Question: I want the whole cell printed in blue but it only shows a little band.
'''
- (UITableViewCell *)tableView:(UITableView *)tableView cellForRowAtIndexPath:(NSIndexPath *)indexPath
{
NSString *cellIdentifier = @"Cell";
UITableViewCell *cell = [tableView dequeueReusableCellWithIdentifier:cellIdentifier];
if (cell == nil) {
cell = [[UITableViewCell alloc] initWithStyle:UITableViewCellStyleSubtitle reuseIdentifier:cellIdentifier];
}
[cell.contentView setBackgroundColor:[UIColor blueColor]];
cell.textLabel.text = [NSString stringWithFormat:@"%@", [cat objectAtIndex:indexPath.row]];
return cell;}
'''
My screen capture is this:

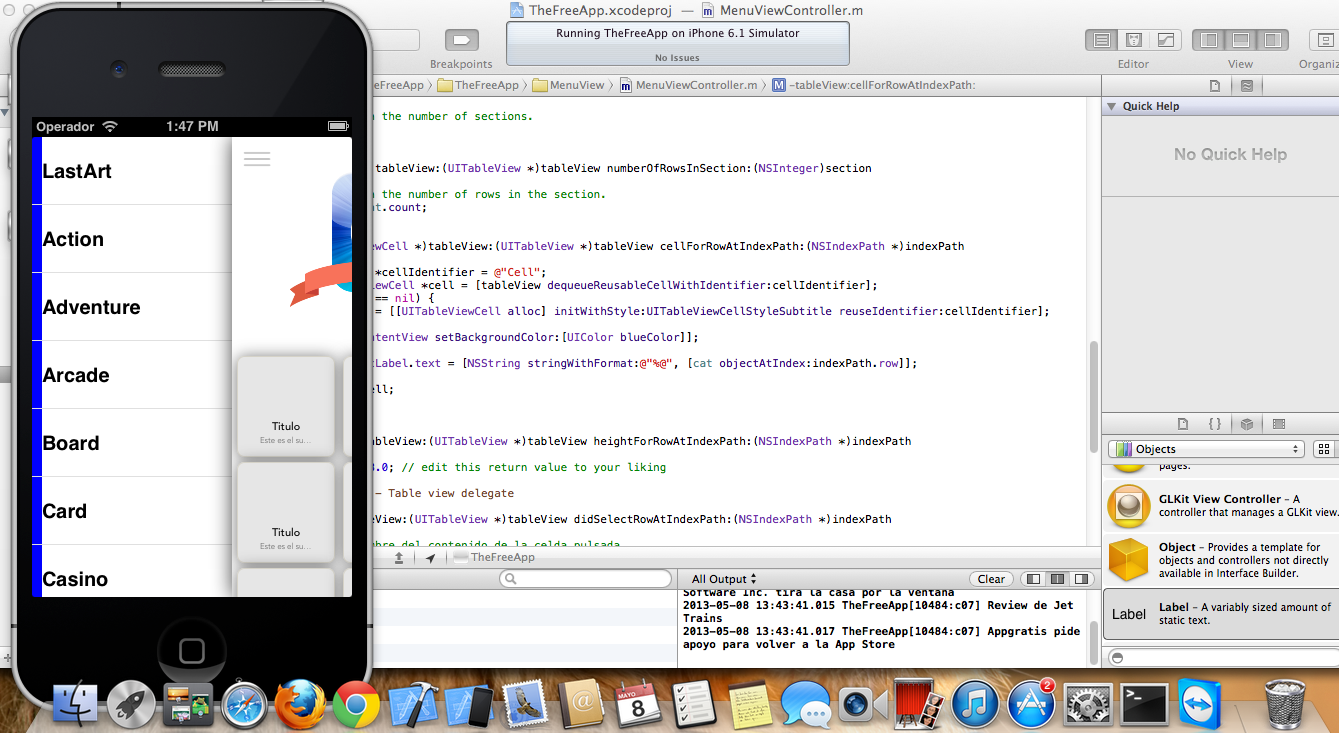
Answer: add this line after line:
'''
cell.textLabel.backgroundColor = [UIColor clearColor];
'''